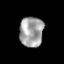
Tissue: prostate
Cell type: Fibroblasts
Senescence score: 0.6954
Nuclear area (px): 709
Mean DAPI intensity: 160.673